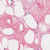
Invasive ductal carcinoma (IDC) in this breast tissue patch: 0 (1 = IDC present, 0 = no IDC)